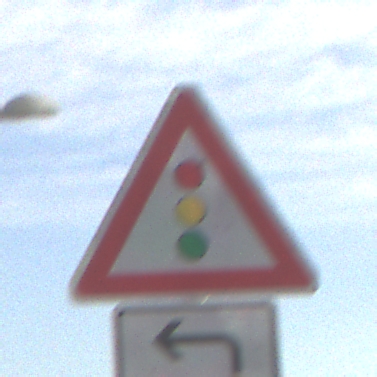
Verkehrszeichen: Lichtzeichenanlage
Zusatzzeichen unten: RichtungsangabeDurchPfeile2
Umgebung: Outdoor, Suburban
Tageszeit: MorningAfternoon
Wetter: PartlyCloudy
Licht: Natural
Jahreszeit: NotSpecified
Kontrast: HighContrast